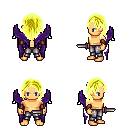
a pixel art fantasy rpg character, male body template, human, tanned skin, purple wings, metal pants, gold long hairstyle, leather bracers, dagger, four views (front, back, left, right), 2x2 character sprite sheet, small pixel art, hard edges, no anti-aliasing